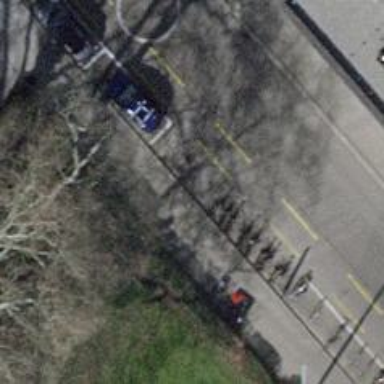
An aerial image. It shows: Bicycle rental facility.